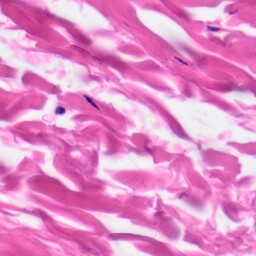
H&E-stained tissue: Skin